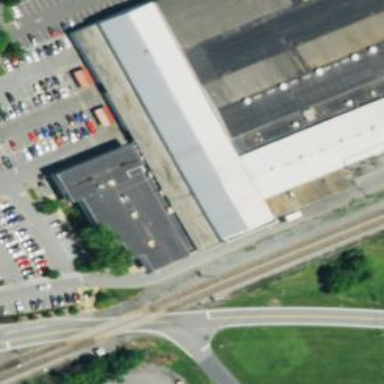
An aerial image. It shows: Office building.